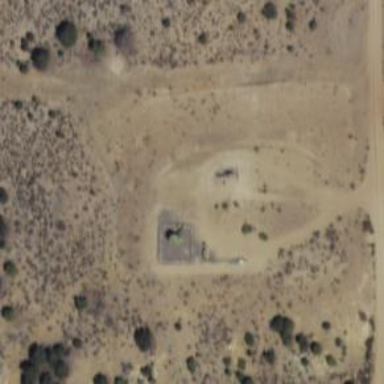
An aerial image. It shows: Storage tank with man-made structure.